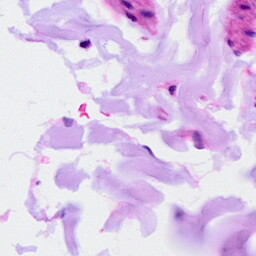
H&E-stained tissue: Ovarian